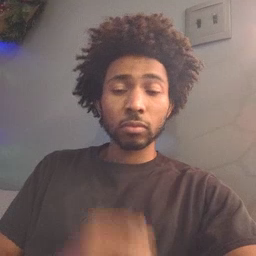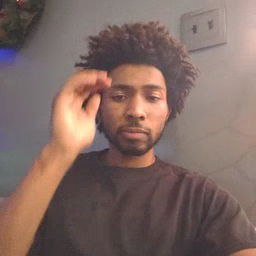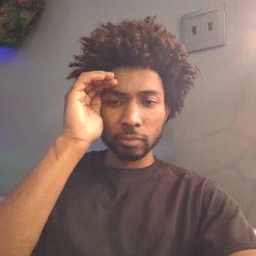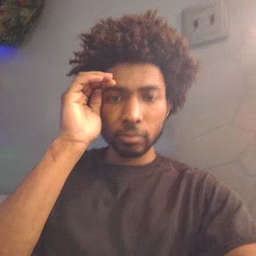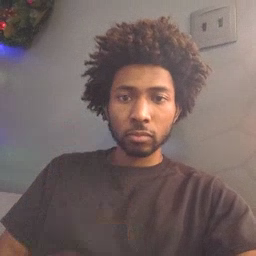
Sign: listen